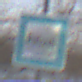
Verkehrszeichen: Polizei
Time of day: MorningAfternoon
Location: Outdoor (Nature)
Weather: PartlyCloudy
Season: NotSpecified
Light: Natural